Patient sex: M
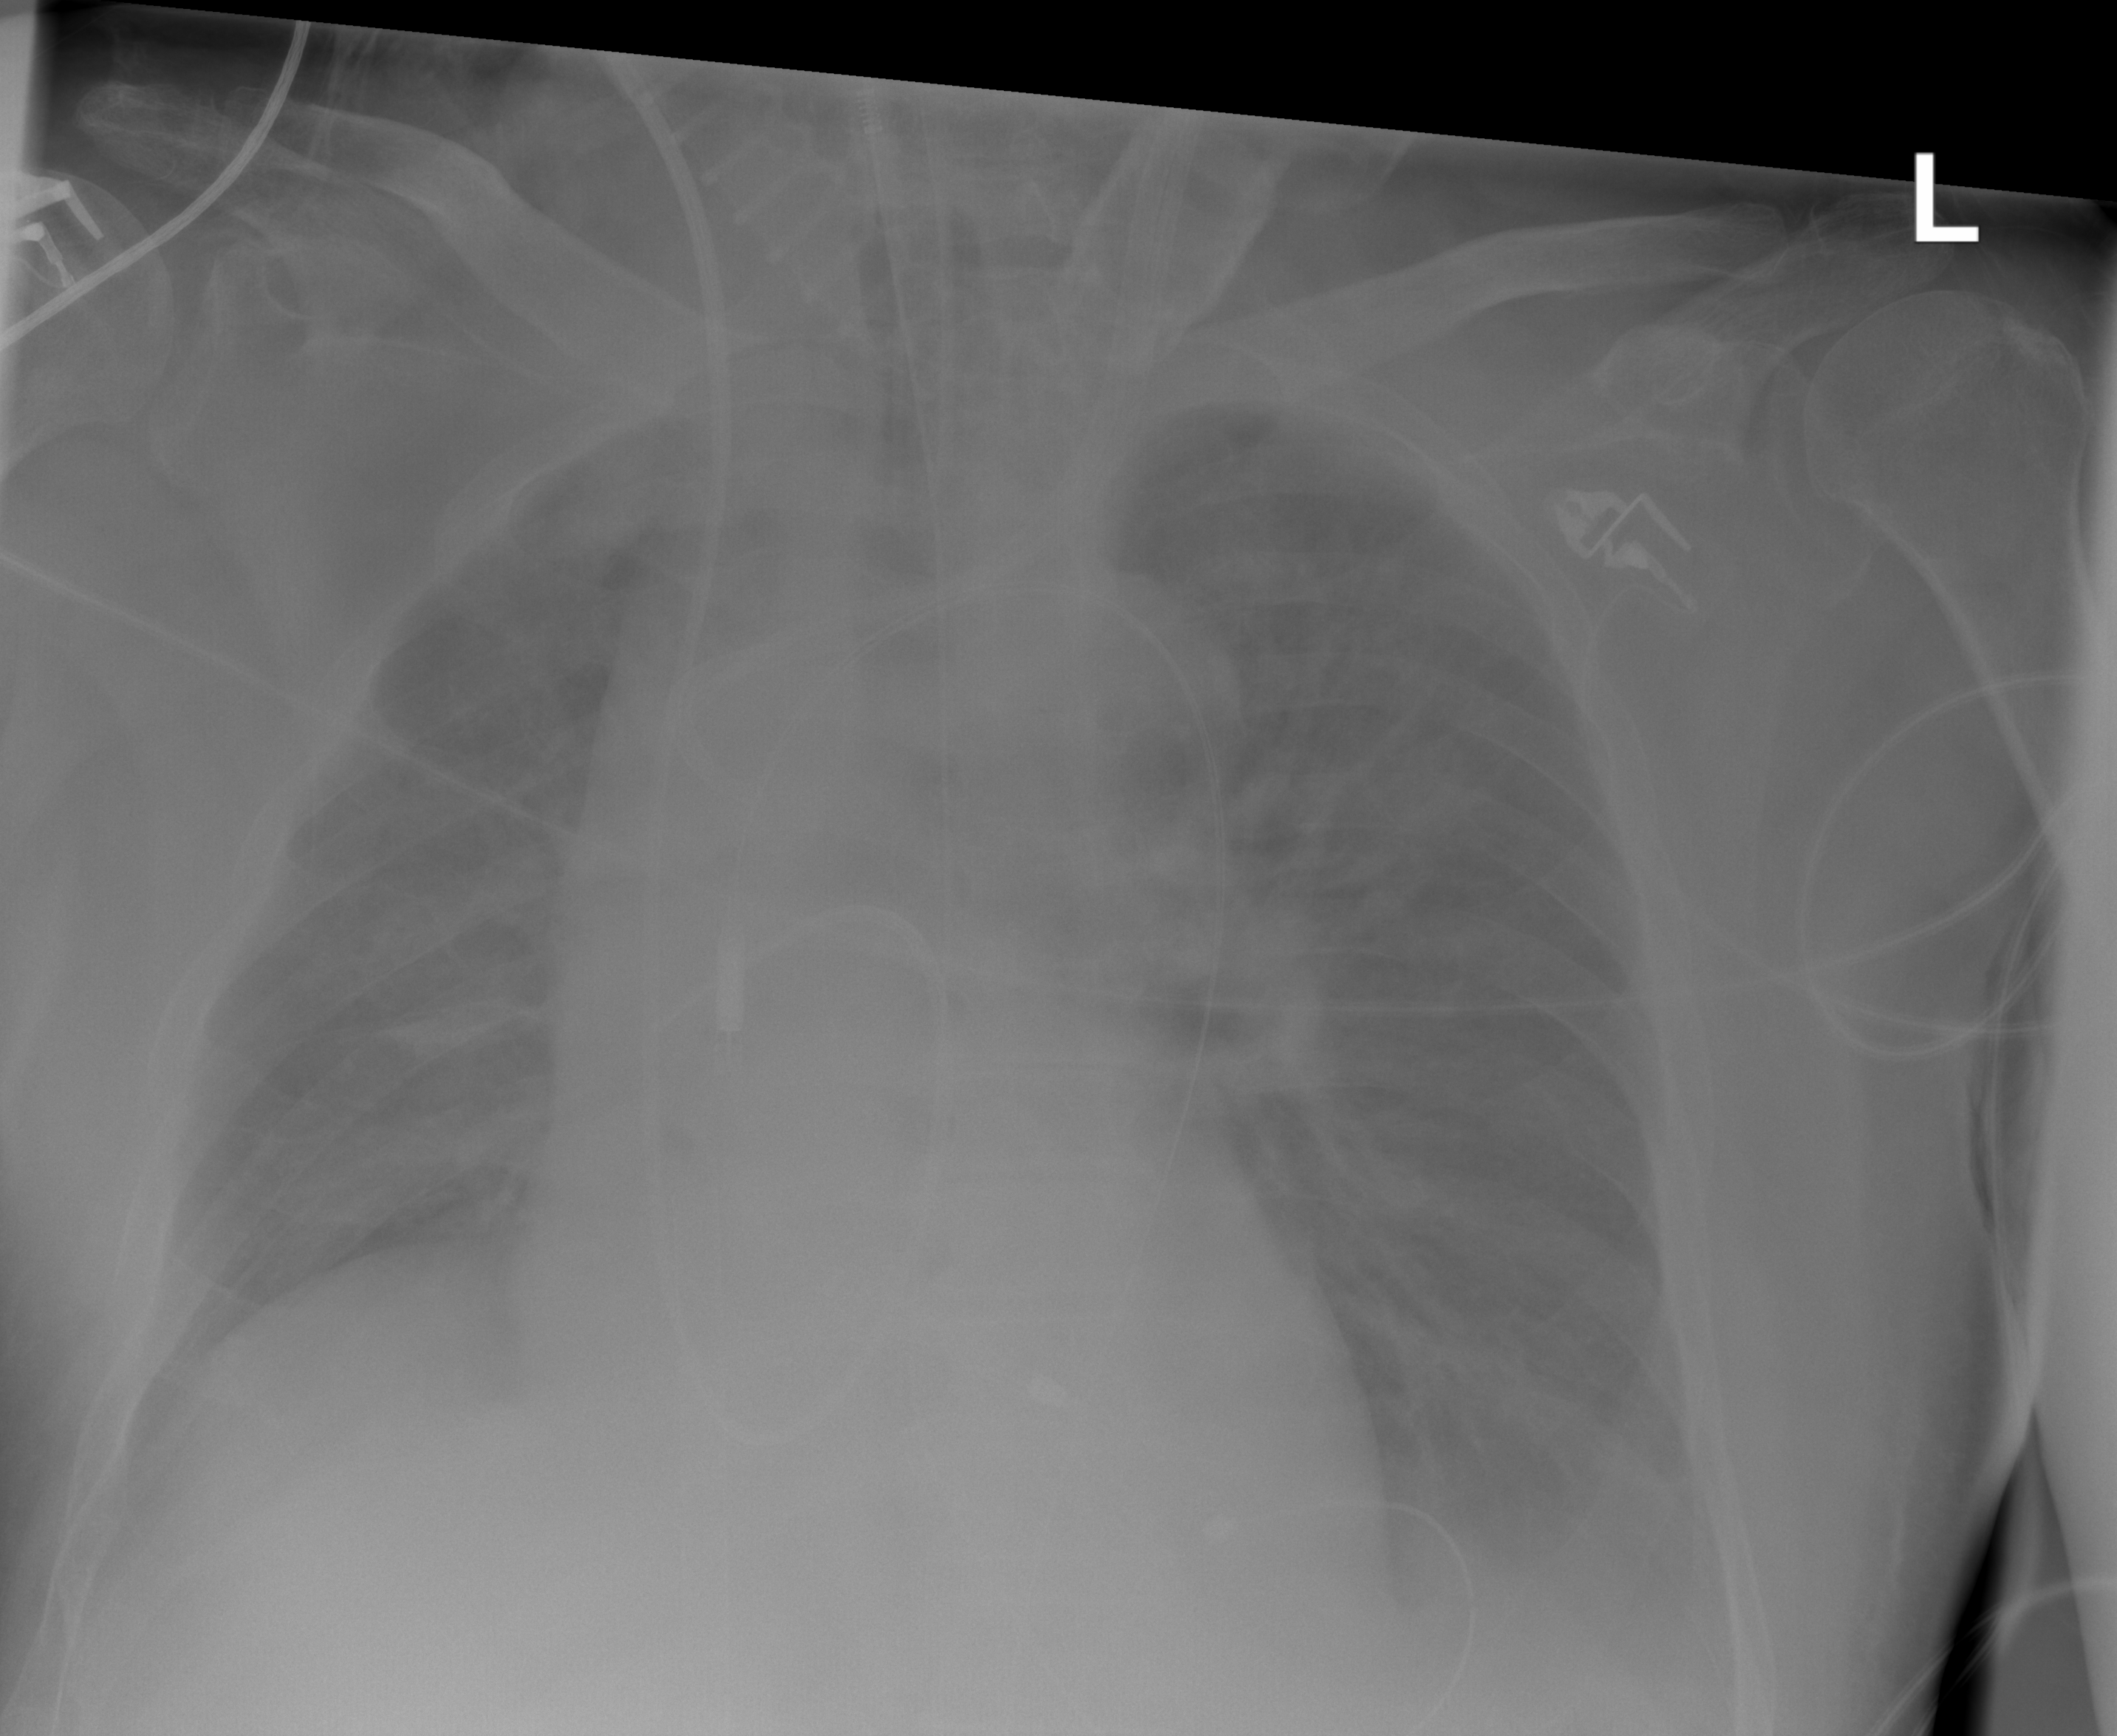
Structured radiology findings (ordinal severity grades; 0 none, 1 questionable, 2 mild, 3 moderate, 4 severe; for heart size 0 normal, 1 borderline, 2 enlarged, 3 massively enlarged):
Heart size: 2
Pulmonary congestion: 2
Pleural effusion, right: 2
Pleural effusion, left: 2
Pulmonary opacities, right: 2
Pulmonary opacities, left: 2
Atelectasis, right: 0
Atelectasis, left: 0